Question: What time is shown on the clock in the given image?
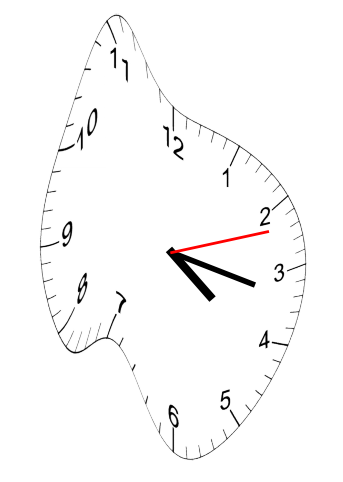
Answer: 04:17:12